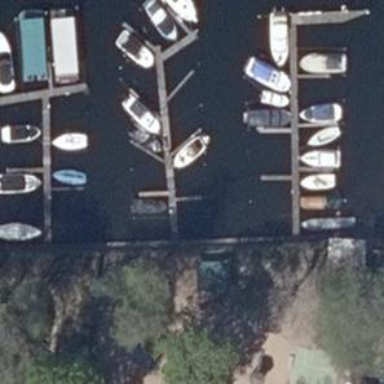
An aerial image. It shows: Man-made pier.